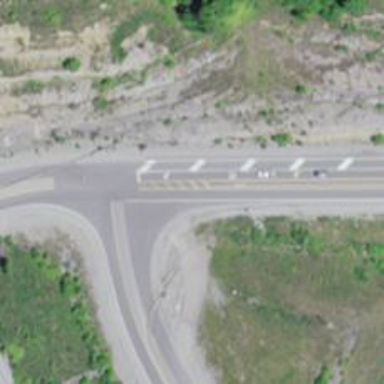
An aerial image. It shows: Secondary road designated as expressway.